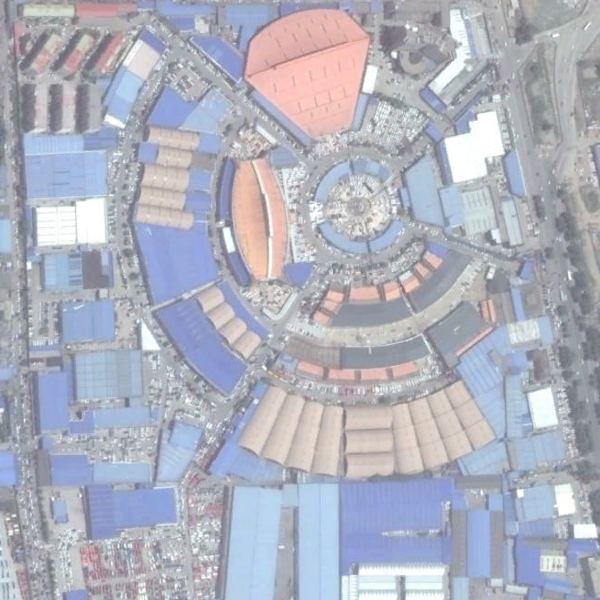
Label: Industrial